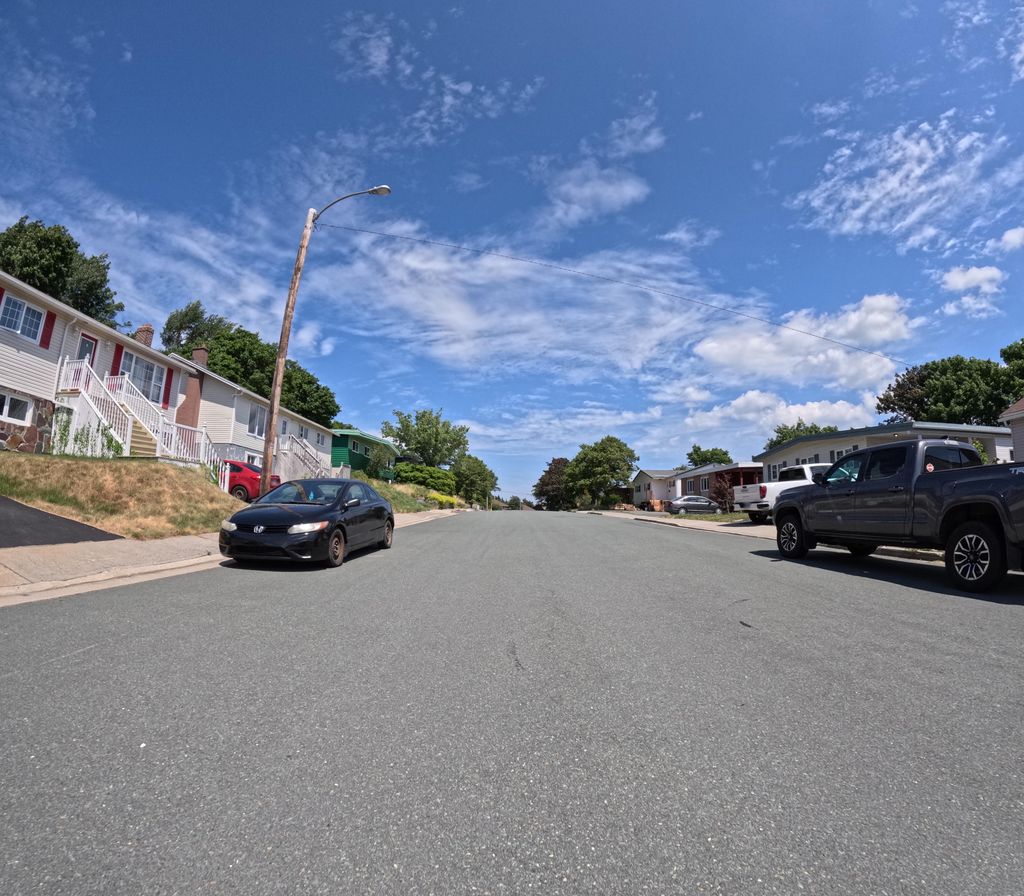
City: st_johns